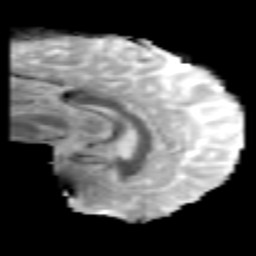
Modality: MD
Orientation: sagittal
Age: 24
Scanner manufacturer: philips
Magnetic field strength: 3 T
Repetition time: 8.432 s
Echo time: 0.1273 s